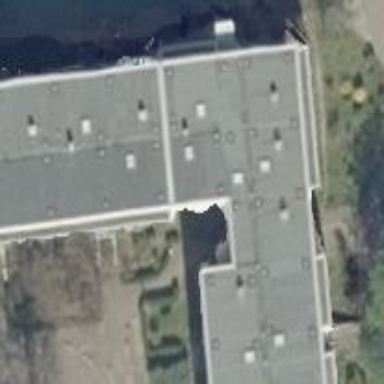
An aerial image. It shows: Apartment building with flat roof.